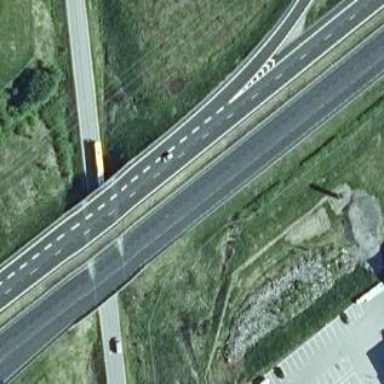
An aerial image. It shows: Motorway bridge with asphalt surface.